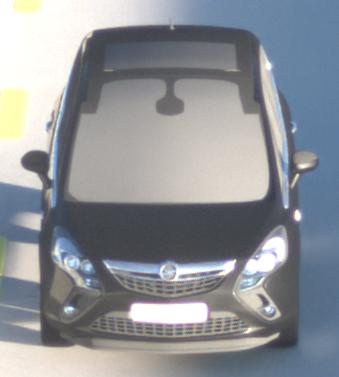
Make: Opel
Model: Zafira Tourer 1.8
Detailed model: Zafira (C) Tourer
Model produced from: 2012/01
Model produced until: 2015/06
Doors: 5
Color: black
Road condition: dry road
Daytime: sunrise or sunset
Contrast: high contrast